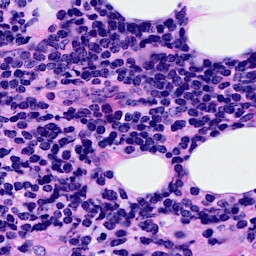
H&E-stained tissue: Breast